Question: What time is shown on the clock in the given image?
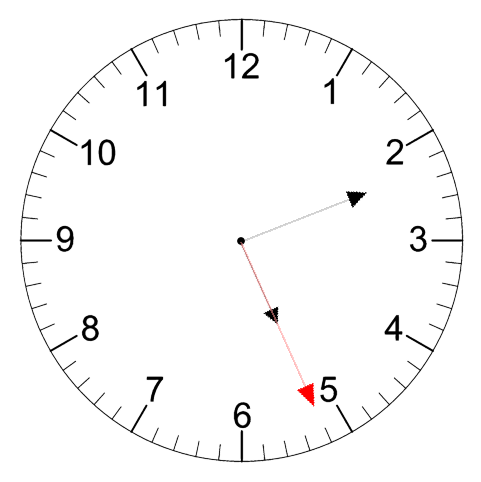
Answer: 05:11:26